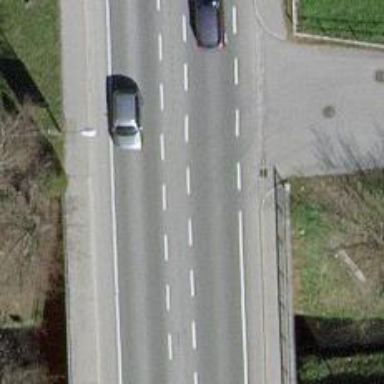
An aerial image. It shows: Primary highway on bridge with asphalt surface. There are exclusive cycle lanes on both sides of the road.